Question: In my application, I'm providing various 'Templates' for the 'Text Message Body', as 'spinner list items' , that can be selected and user can send them instead of typing 'message', But the problem is when user open the menu item to select template the 'application crashes'. 'Spinner' i've put in 'alert dialog box' which is accessible through menu item.
'''
AlertDialog.Builder rdialog = new AlertDialog.Builder(MainActivity.this);
rdialog.setTitle("Select Message");
rdialog.setIcon(android.R.drawable.ic_input_get);
LayoutInflater inflater = LayoutInflater.from(getApplicationContext());
alertView = inflater.inflate(R.layout.rptsetting,null);
final Spinner fSpinner = (Spinner)alertView.findViewById(R.id.fSpinner);
String providers[] ={"Busy", "Good Morning", "In office"};
ArrayAdapter<String> adp = new ArrayAdapter<String> (MainActivity.this,android.R.layout.simple_spinner_dropdown_item,providers);
fSpinner.setAdapter(adp);
fSpinner.setOnItemSelectedListener(new OnItemSelectedListener() {
@Override
public void onItemSelected(AdapterView<?> aparent, View arg1,
int pos, long arg3) {
String selectedItem = fSpinner.getSelectedItem().toString();
if(selectedItem.equals("Busy")){
body = "Currently Busy call again later, Thanks";
}
if(selectedItem.equals("Good Morning")){
body = "A very Good Morning, Have a nice day";
}
if(selectedItem.equals("In office")){
body = "Currently in office";
}
}
@Override
public void onNothingSelected(AdapterView<?> aparent) {
}
});
rdialog.setView(alertView);
rdialog.setNeutralButton("SUBMIT", new DialogInterface.OnClickListener() {
@Override
public void onClick(DialogInterface dialog, int which) {
dialog.dismiss();
}
});
AlertDialog rdialog1 = rdialog.create();
rdialog1.show();
'''
I've define 'body' as global String so that it can be accessible by 'Sms Manager' to use it as body of message to be send.
Log Cat

Thanks in advance!
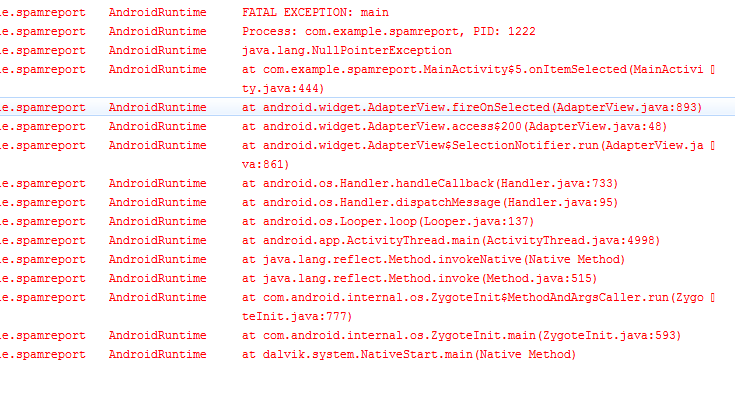
Answer: First Correct this one like under 'onItemSelected(.....)'
'''
String selectedItem = aparent.getItemAtPosition(pos).toString();
if(selectedItem.equals("Busy")){
body = "Currently Busy call again later, Thanks";
}
if(selectedItem.equals("Good Morning")){
body = "A very Good Morning, Have a nice day";
}
if(selectedItem.equals("In office")){
body = "Currently in office";
}
'''
And also cross check your 'body' variable is not null